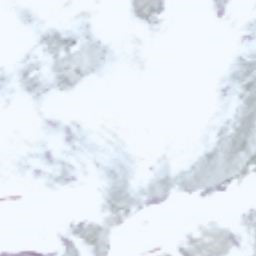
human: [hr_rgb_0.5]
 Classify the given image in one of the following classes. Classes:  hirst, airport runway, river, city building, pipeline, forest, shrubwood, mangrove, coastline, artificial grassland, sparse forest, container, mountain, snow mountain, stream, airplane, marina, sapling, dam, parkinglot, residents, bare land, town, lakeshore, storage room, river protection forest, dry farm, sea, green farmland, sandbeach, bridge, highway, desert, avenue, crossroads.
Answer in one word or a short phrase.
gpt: snow mountain